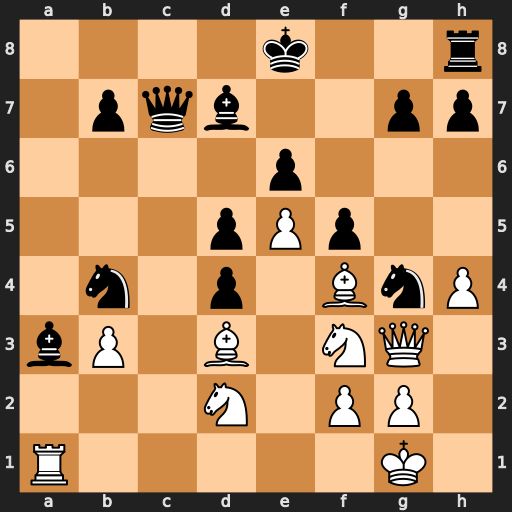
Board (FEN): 4k2r/1pqb2pp/4p3/3pPp2/1n1p1BnP/bP1B1NQ1/3N1PP1/R5K1
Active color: w
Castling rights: k
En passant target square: -
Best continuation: Bxf5 exf5 e6